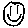
Label: smiley face